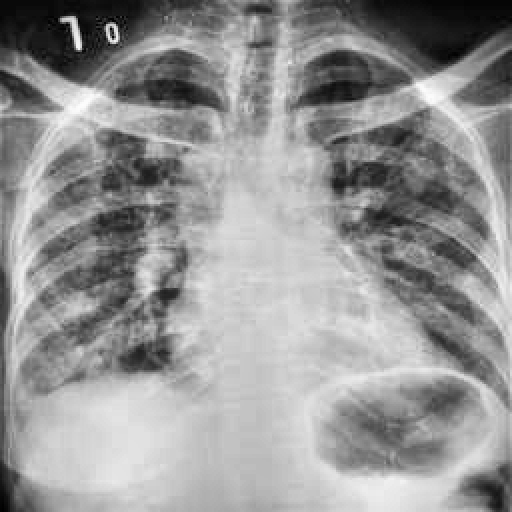
Finding: TUBERCULOSIS